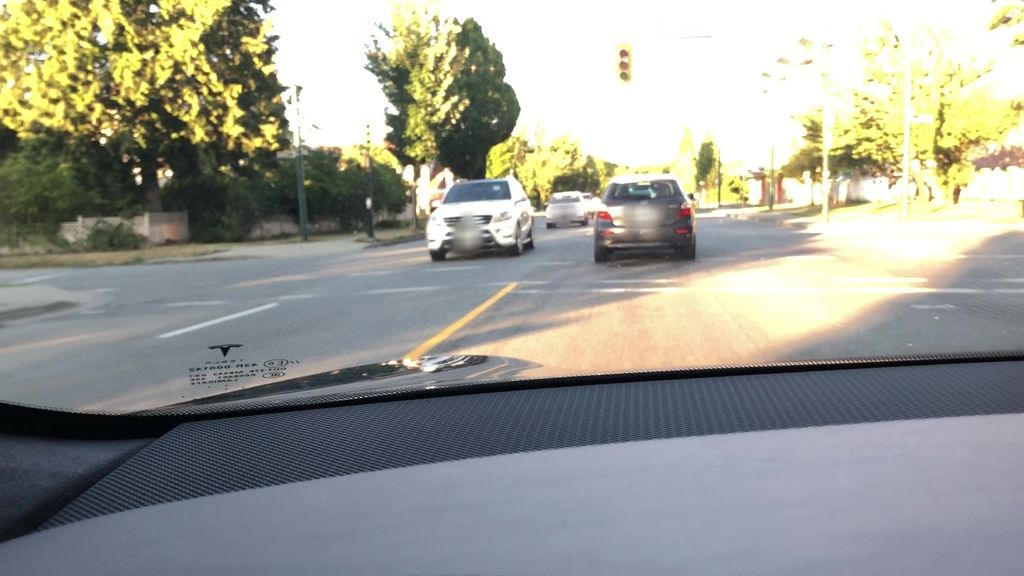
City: vancouver